Question: Count the number of objects in the diagram.
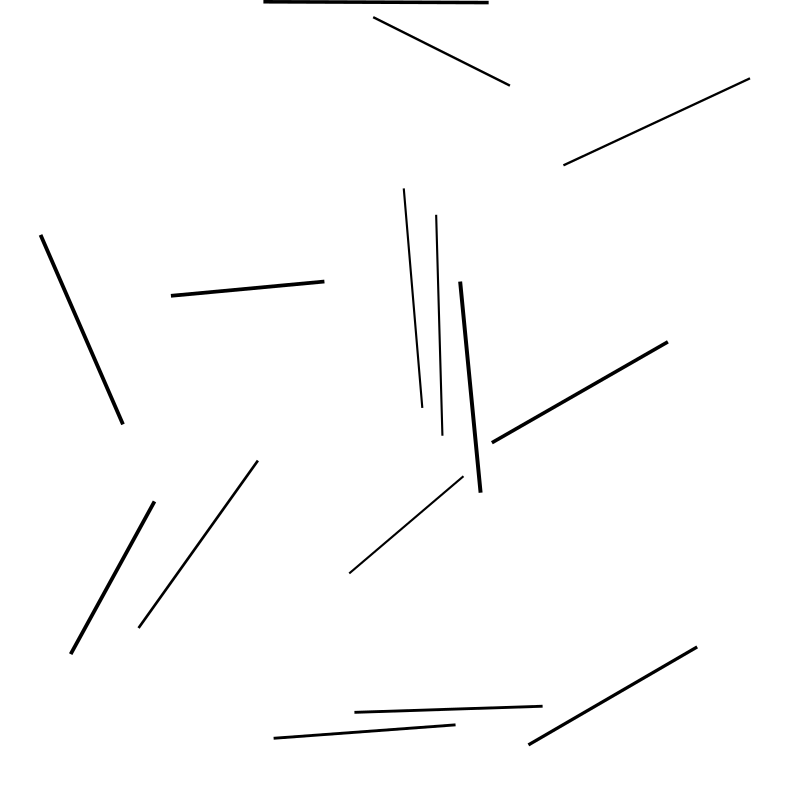
Answer: 15